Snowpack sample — Buffalo Mountain, Silverthorne, Colorado, USA (2/22/26, 2:02 PM MST)
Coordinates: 39.622, -106.113
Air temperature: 33 °F
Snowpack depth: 63 cm
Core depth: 20 cm
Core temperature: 24.8 °F
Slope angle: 11°, slope face: 116°
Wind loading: low
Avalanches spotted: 0
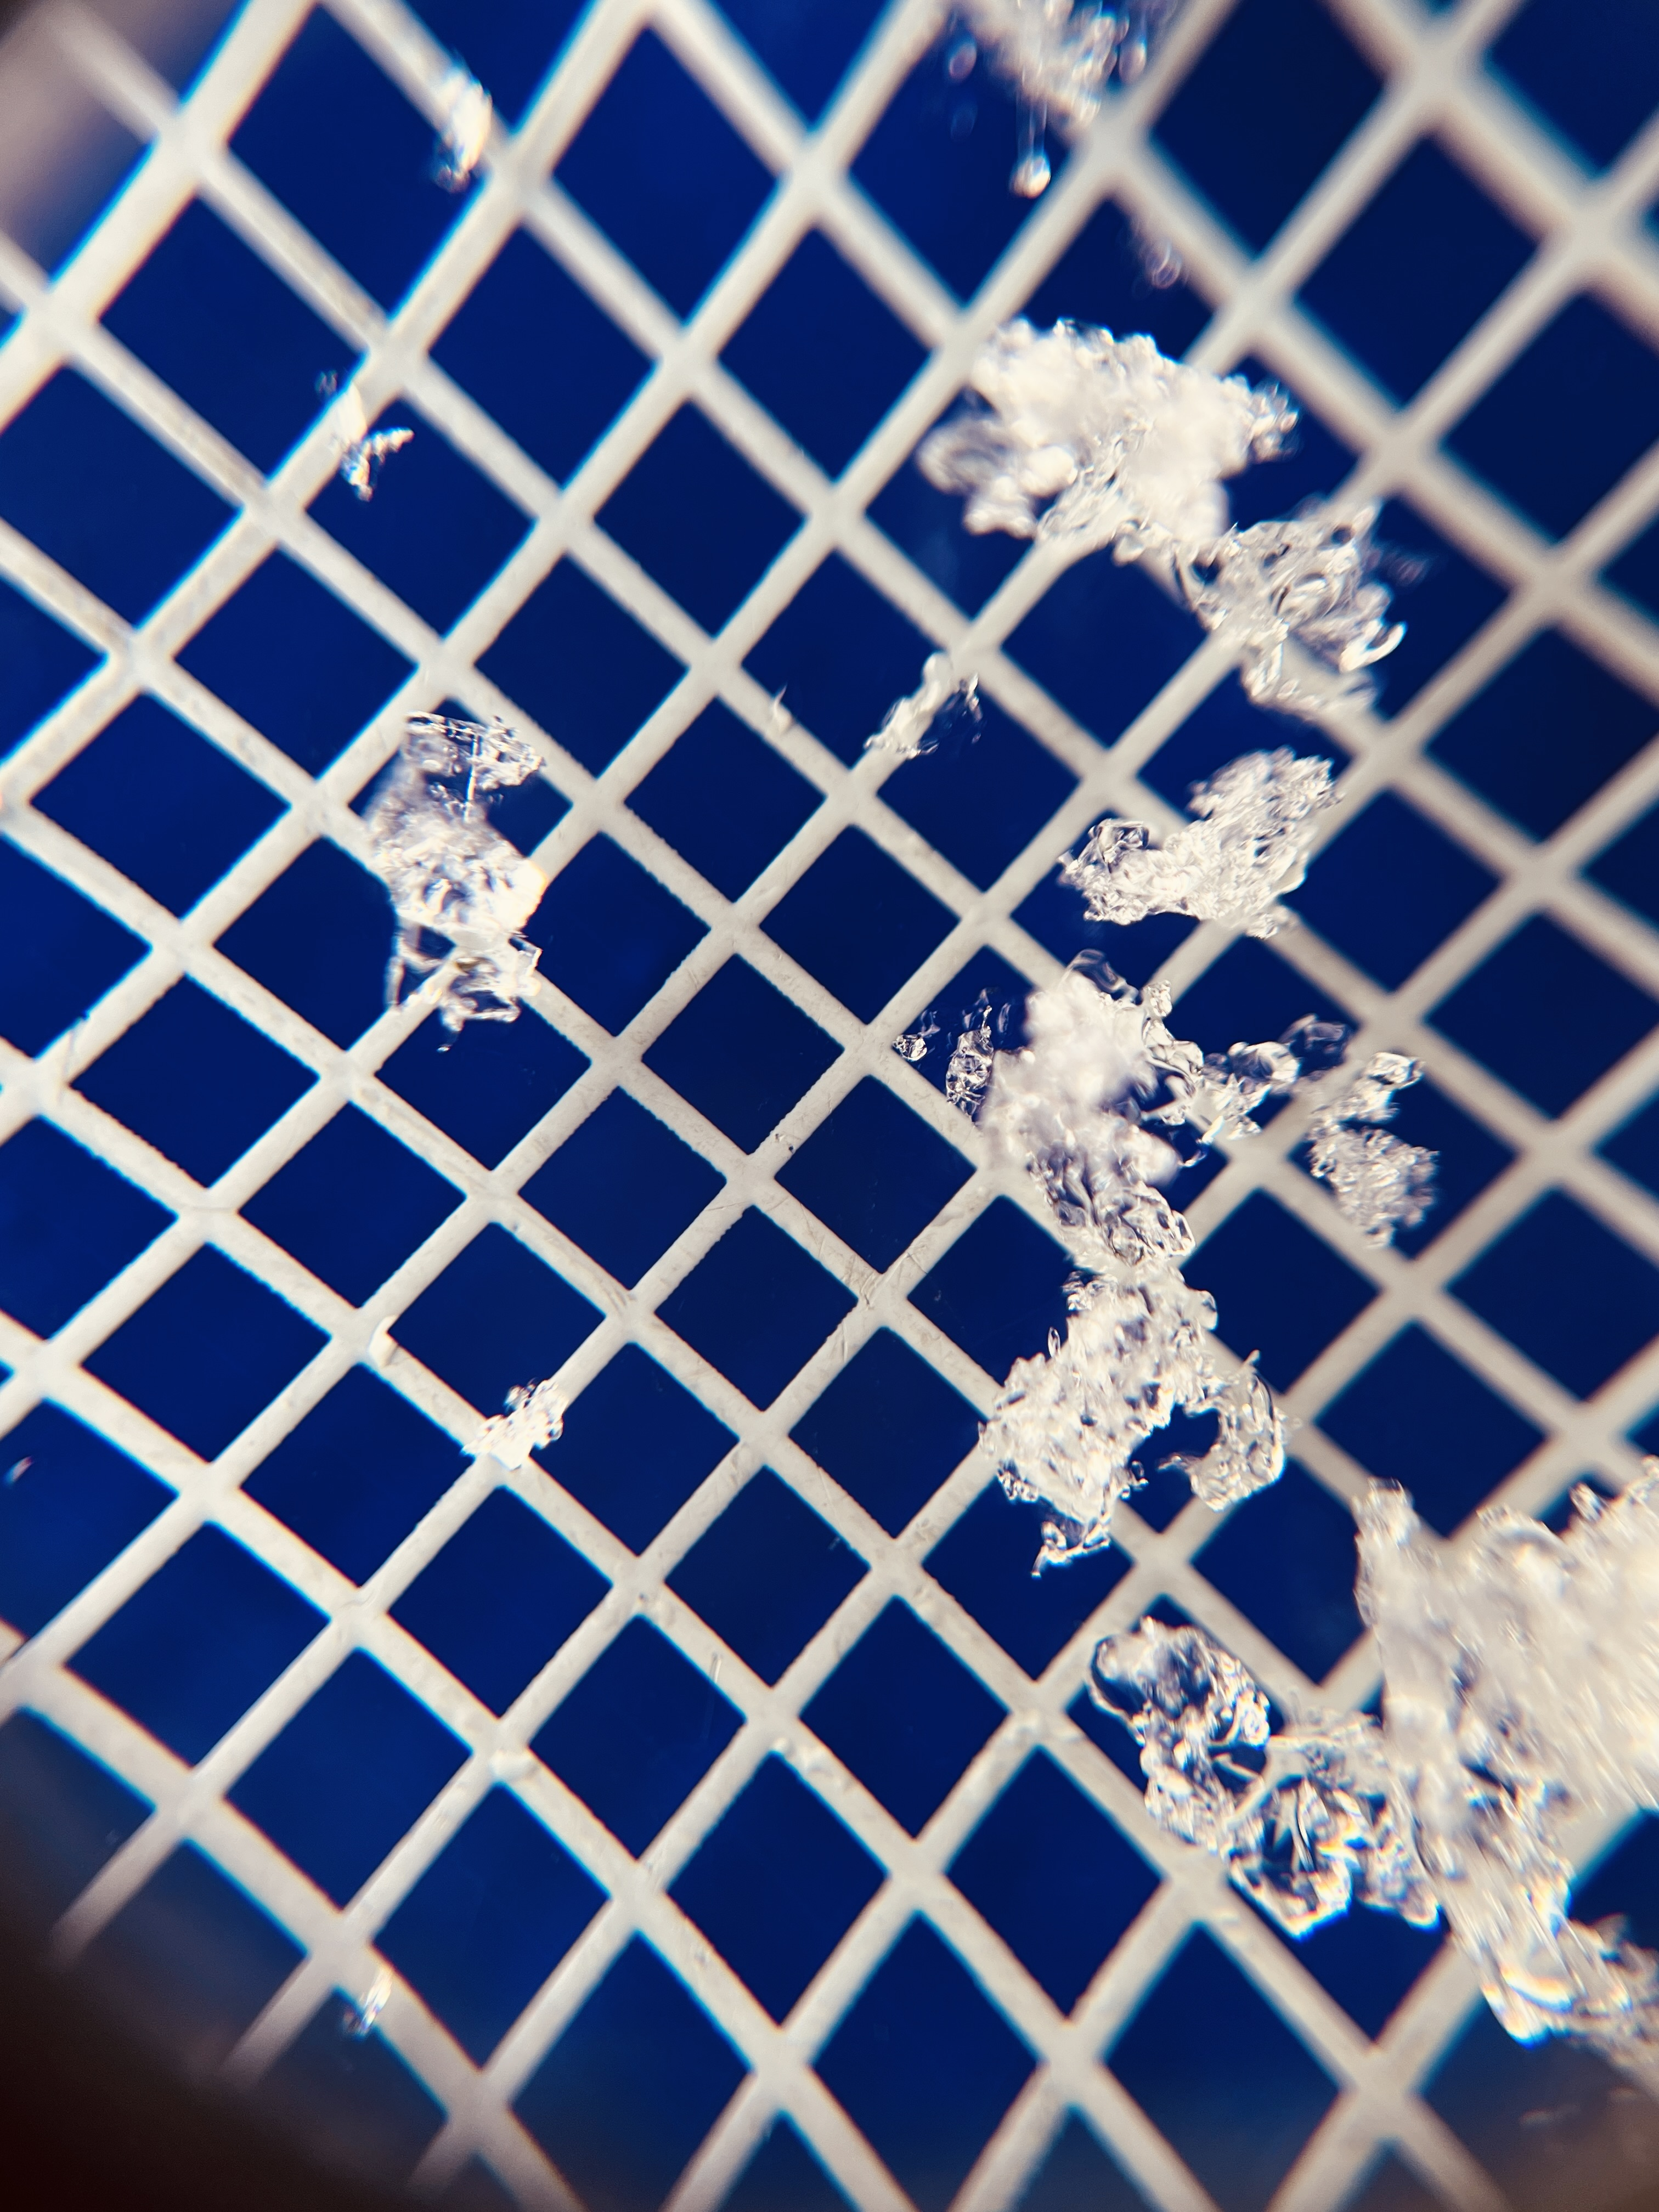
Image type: magnified_profile
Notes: In a firebreak similar to site 1, minimal wind loading with no spotted avalanches (not many faces in view though)